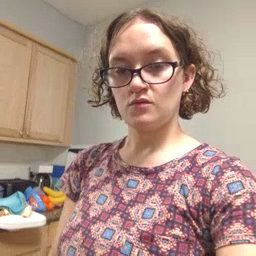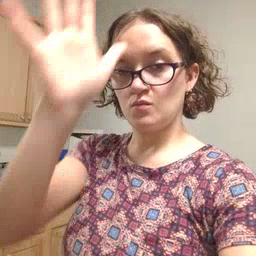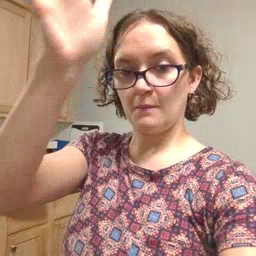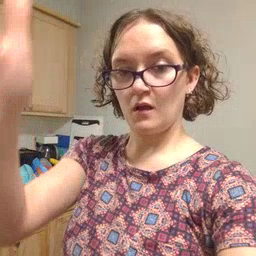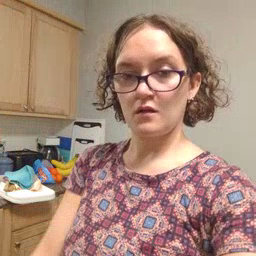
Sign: grandpa